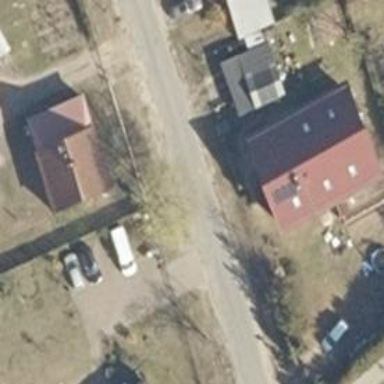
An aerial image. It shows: Driveway.